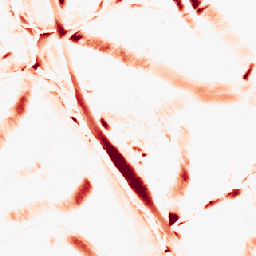
Category: morphological
Decomposition family: morphological_diamond
Decomposition parameters: operation: opening
radius: 15
Upsampling method: area
Upsampling parameters: scale: 8
Upsampling scale: 8